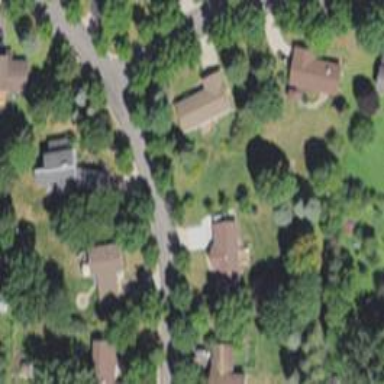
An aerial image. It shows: Residential road.